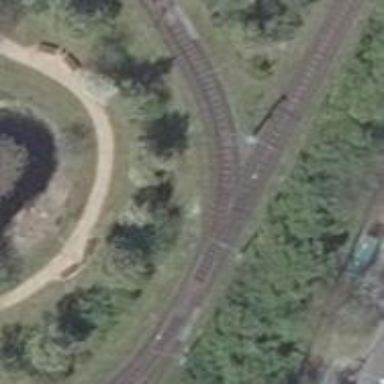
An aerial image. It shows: Tram railway yard with electrified contact line.